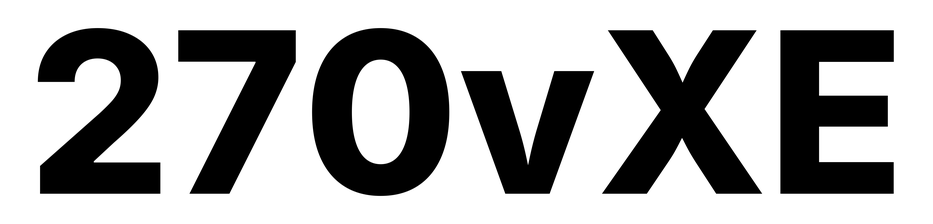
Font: Inter_ExtraBold